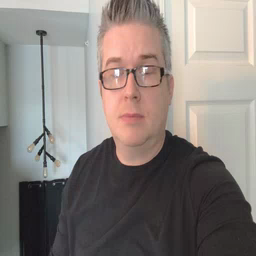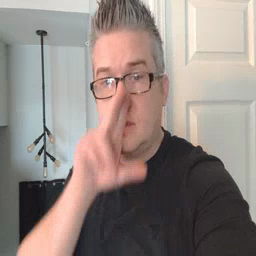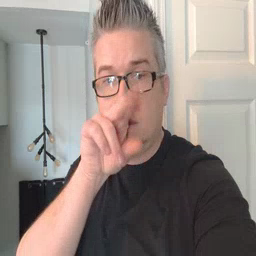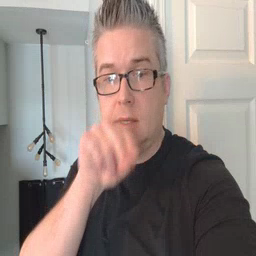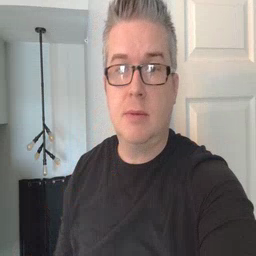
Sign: duck